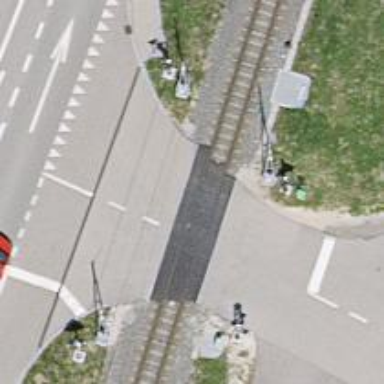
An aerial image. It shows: Railway level crossing.